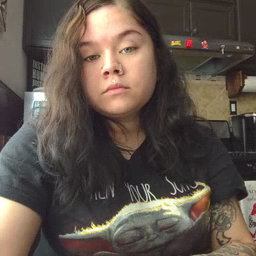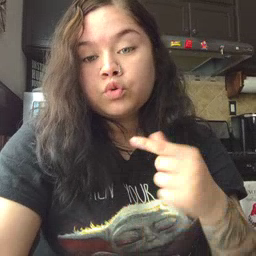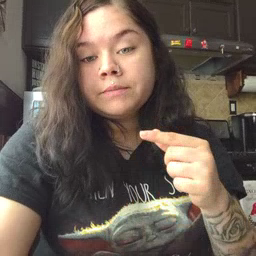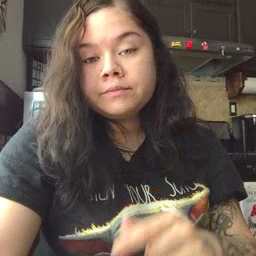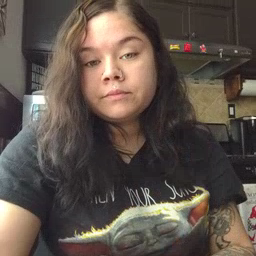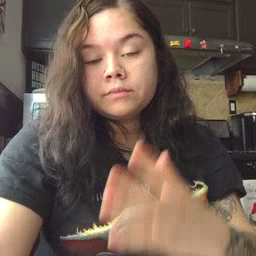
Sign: green